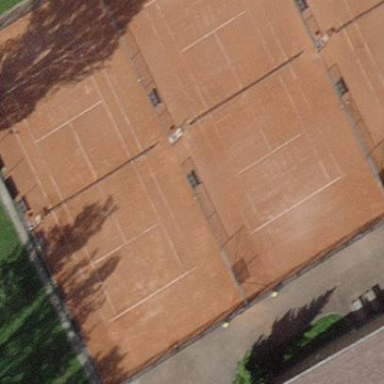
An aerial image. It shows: Tennis court in leisure pitch.